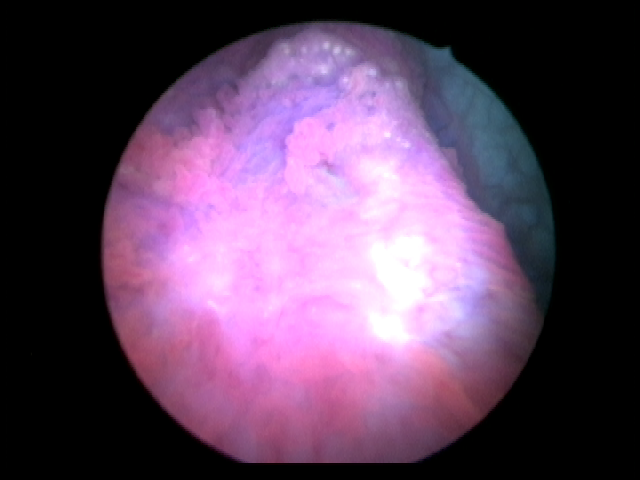
Modality: BLC
Class: Malignant
Subclass: LowGradePapillary
Lesion: L1
Stage: Ta
Morphology: Papillary
Bladder cancer association: Yes